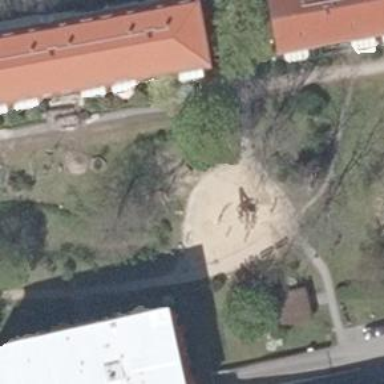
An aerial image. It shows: Playground with sand surface. The playground features sandpit and climbing frame.